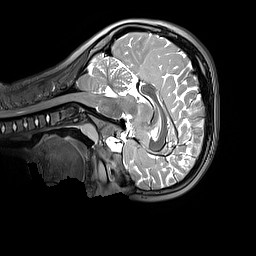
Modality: T2w
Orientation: sagittal
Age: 8
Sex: female
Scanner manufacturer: siemens
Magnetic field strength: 3 T
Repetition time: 3.2 s
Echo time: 0.408 s